Interaction volume radius: 5 \u00c5
Interaction volume height: 20 \u00c5
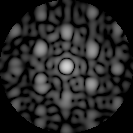
Disorder parameter: 0.4808